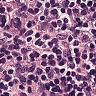
Metastatic tissue present: no